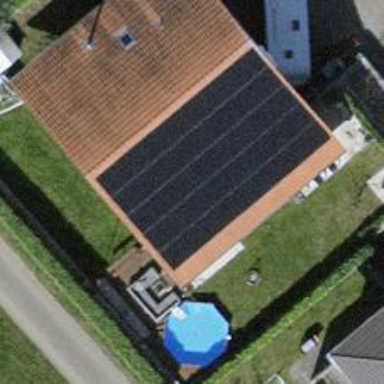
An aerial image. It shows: Solar power generator with photovoltaic panels.